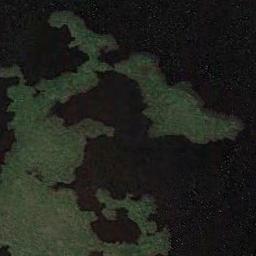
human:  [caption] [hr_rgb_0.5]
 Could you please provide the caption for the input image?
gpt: Half of this wetland is flooded .

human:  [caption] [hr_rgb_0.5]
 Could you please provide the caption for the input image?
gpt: There are many green plants on the wetlands .

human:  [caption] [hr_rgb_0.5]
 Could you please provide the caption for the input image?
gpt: The lake in a wetland is covered by a patch of dark green and light green mixed plants .

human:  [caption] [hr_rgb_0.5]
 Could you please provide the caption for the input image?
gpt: The wetland consists of green plants and water .

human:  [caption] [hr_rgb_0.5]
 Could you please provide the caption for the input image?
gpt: There are many green plants on the wetland .